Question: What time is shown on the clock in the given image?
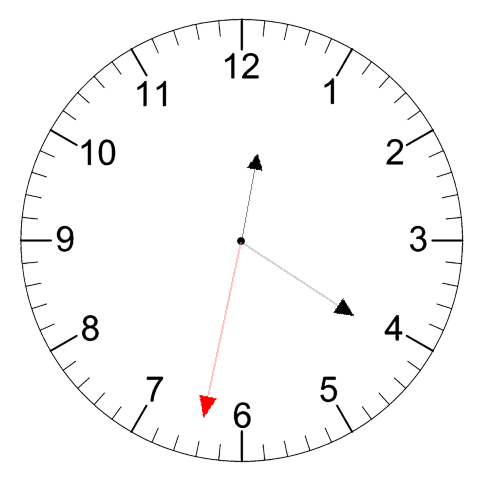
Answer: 12:20:32